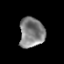
Tissue: prostate
Cell type: B cells
Senescence score: 0.3458
Nuclear area (px): 728
Mean DAPI intensity: 130.971